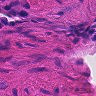
Metastatic tissue present: no